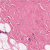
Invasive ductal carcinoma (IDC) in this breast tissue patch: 0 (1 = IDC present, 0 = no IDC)